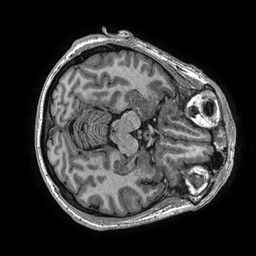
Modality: T1w
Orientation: axial
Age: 38
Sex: male
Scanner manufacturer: ge
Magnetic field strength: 3 T
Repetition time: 0.006952 s
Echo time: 0.00292 s